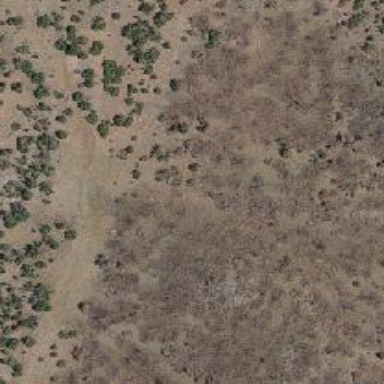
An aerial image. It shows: Patch of scrub vegetation.